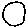
Label: circle